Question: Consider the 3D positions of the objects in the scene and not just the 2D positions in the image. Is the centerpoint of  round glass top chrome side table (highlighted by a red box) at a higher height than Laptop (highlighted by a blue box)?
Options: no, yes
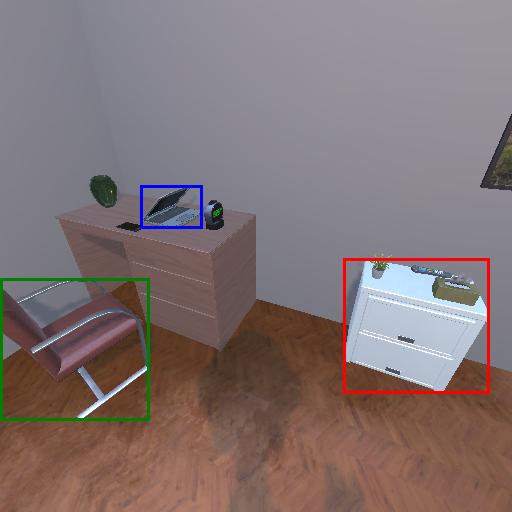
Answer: no